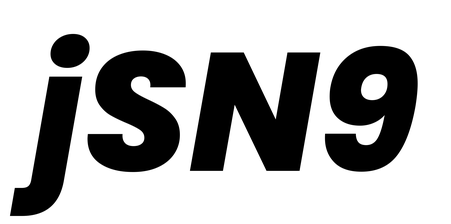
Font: Poppins-ExtraBoldItalic